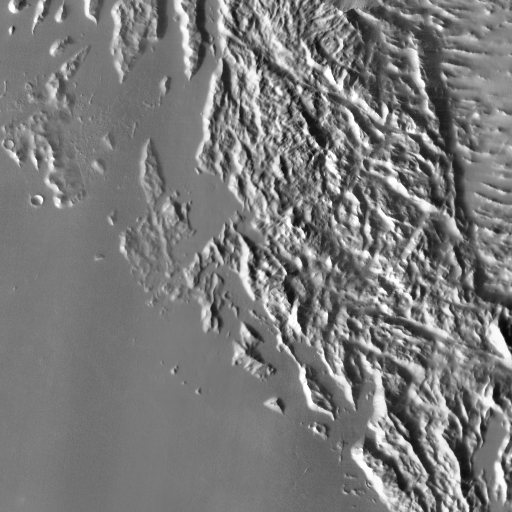
Crater classes present: Background, Other, Buried